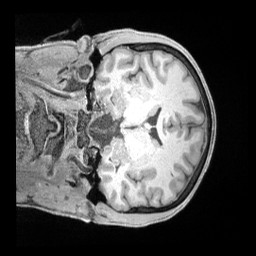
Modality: T1w
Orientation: coronal
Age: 33
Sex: male
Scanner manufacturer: siemens
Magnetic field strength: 3 T
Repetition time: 2 s
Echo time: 0.00211 s